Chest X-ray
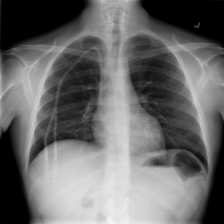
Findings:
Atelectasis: negative
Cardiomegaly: negative
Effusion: negative
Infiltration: negative
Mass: negative
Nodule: negative
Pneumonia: negative
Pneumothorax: negative
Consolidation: negative
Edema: negative
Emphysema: negative
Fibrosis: negative
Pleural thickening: negative
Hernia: negative